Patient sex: F
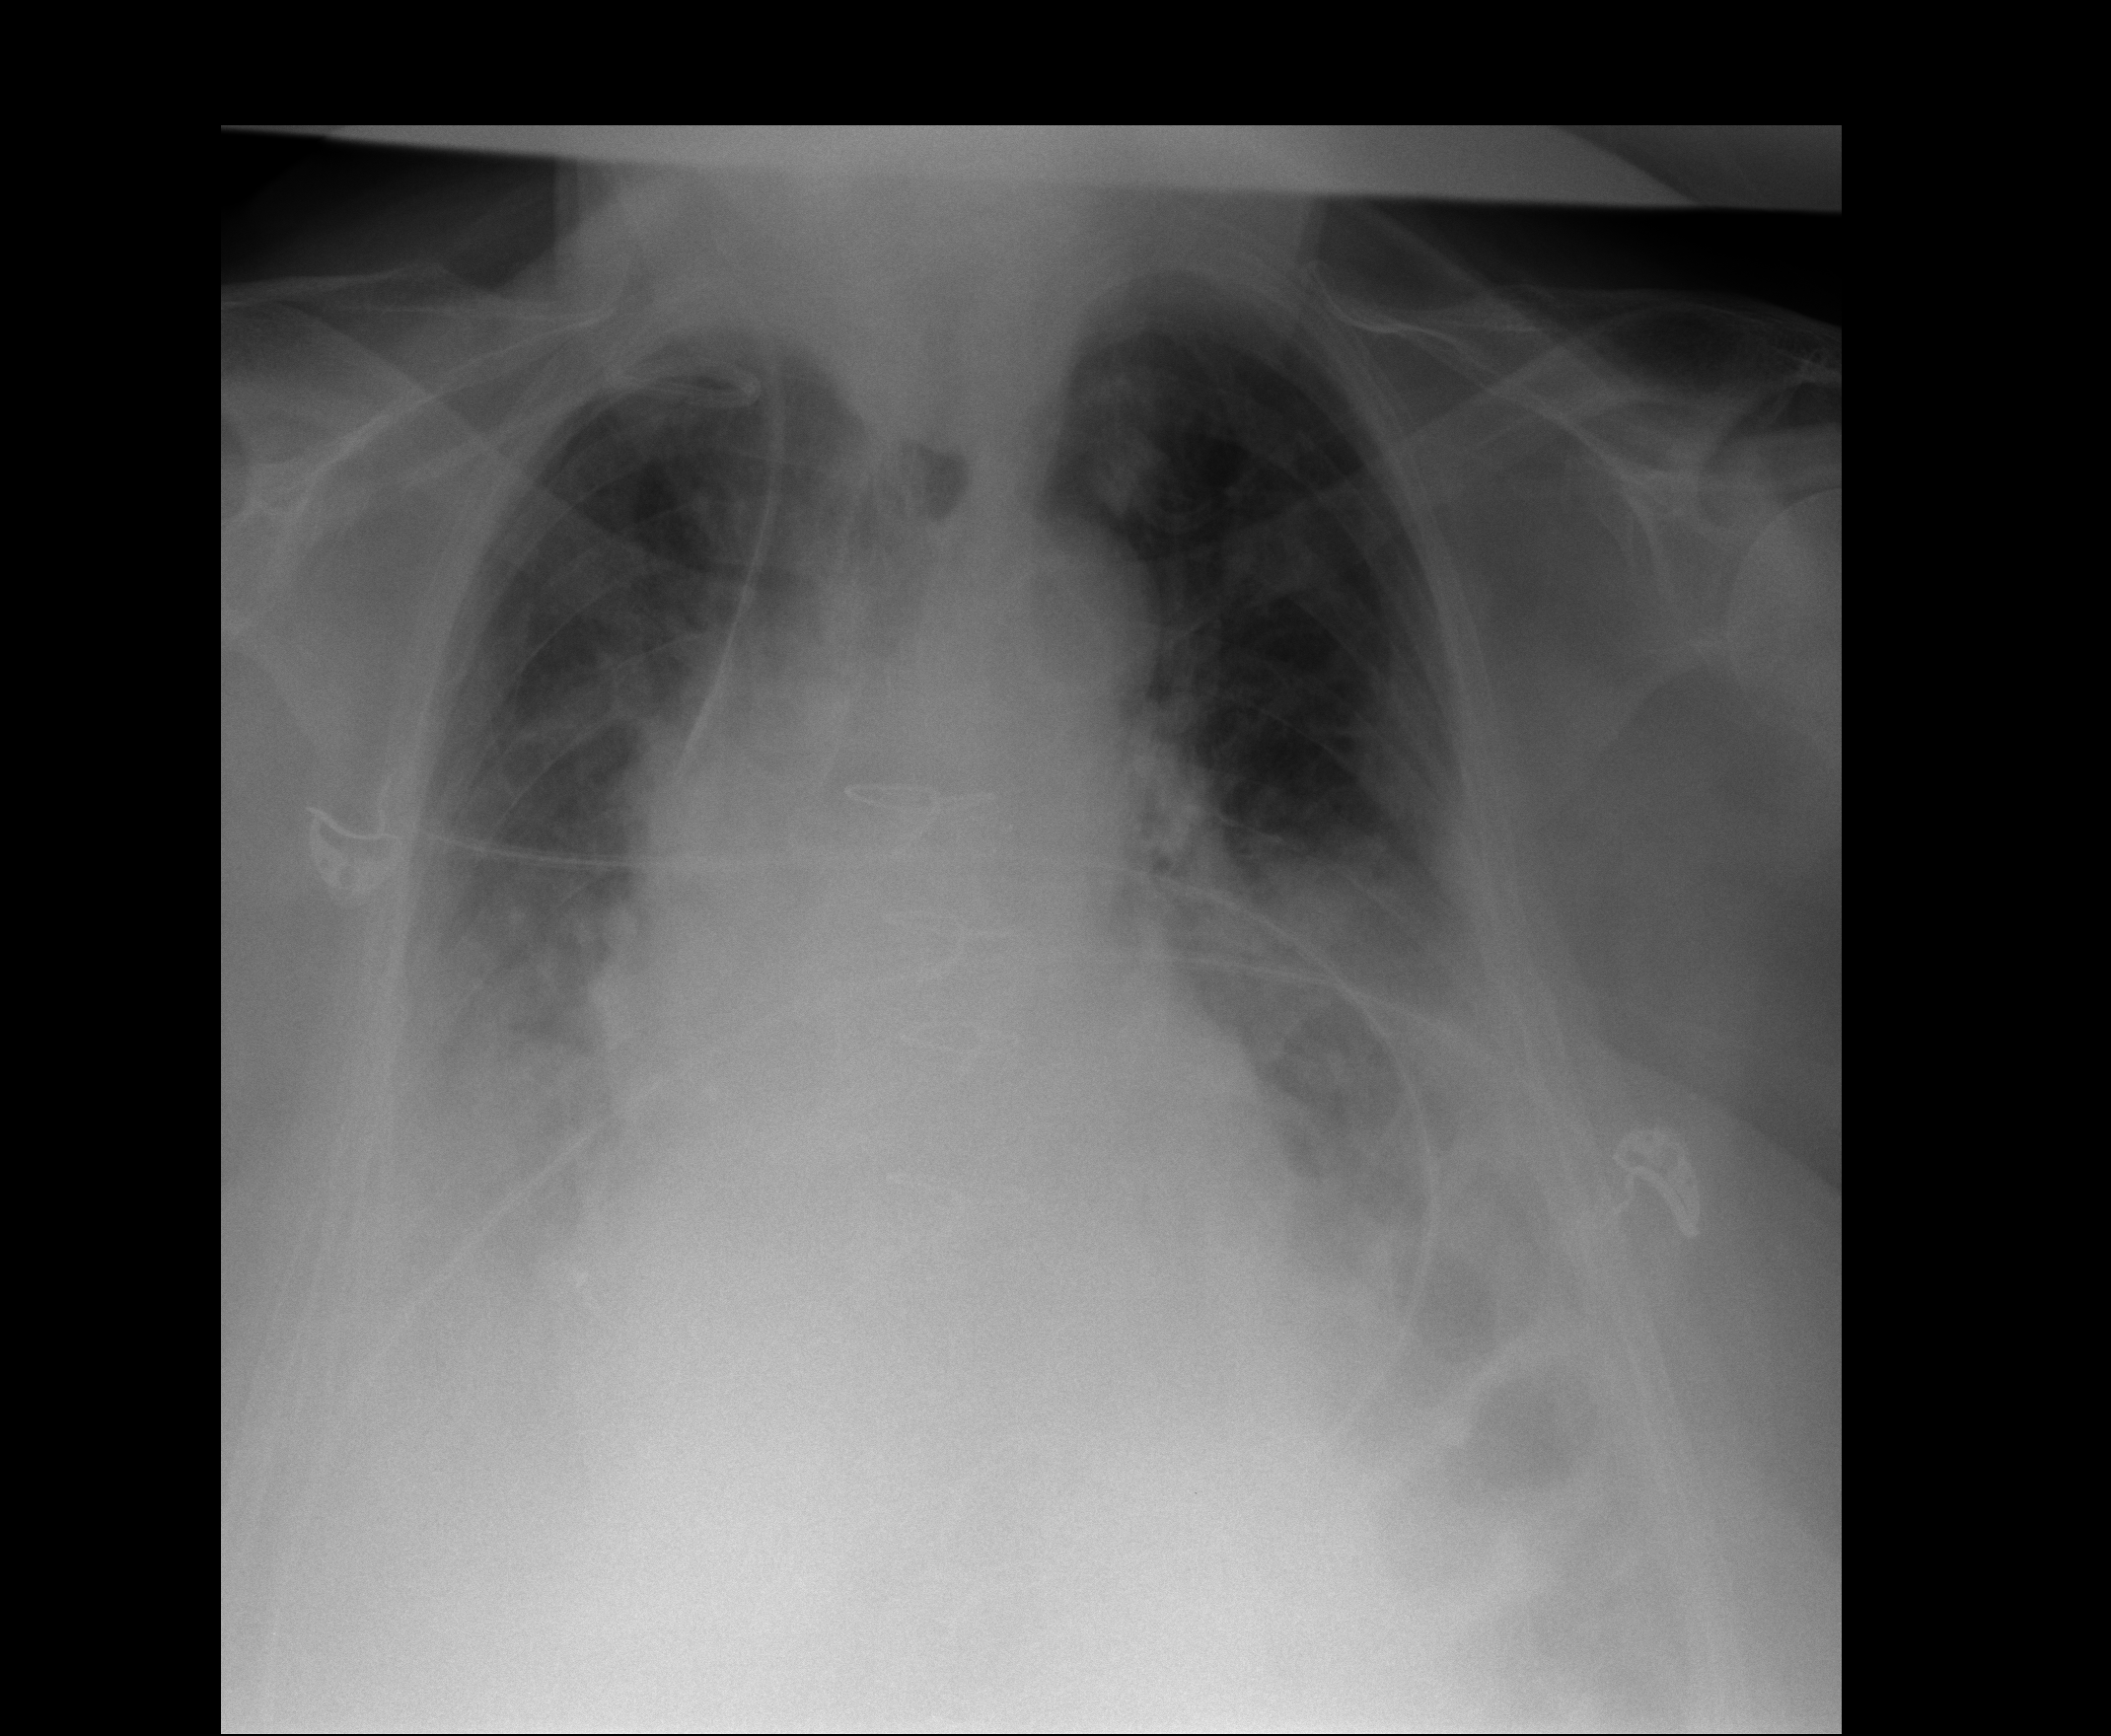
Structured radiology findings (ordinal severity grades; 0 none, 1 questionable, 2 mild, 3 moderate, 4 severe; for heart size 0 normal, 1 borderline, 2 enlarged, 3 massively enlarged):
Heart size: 2
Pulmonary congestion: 2
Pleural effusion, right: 2
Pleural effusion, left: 2
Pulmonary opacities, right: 0
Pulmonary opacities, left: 1
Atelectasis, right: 2
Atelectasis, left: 2